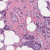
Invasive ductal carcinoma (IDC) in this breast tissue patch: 1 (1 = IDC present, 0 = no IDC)